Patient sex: M
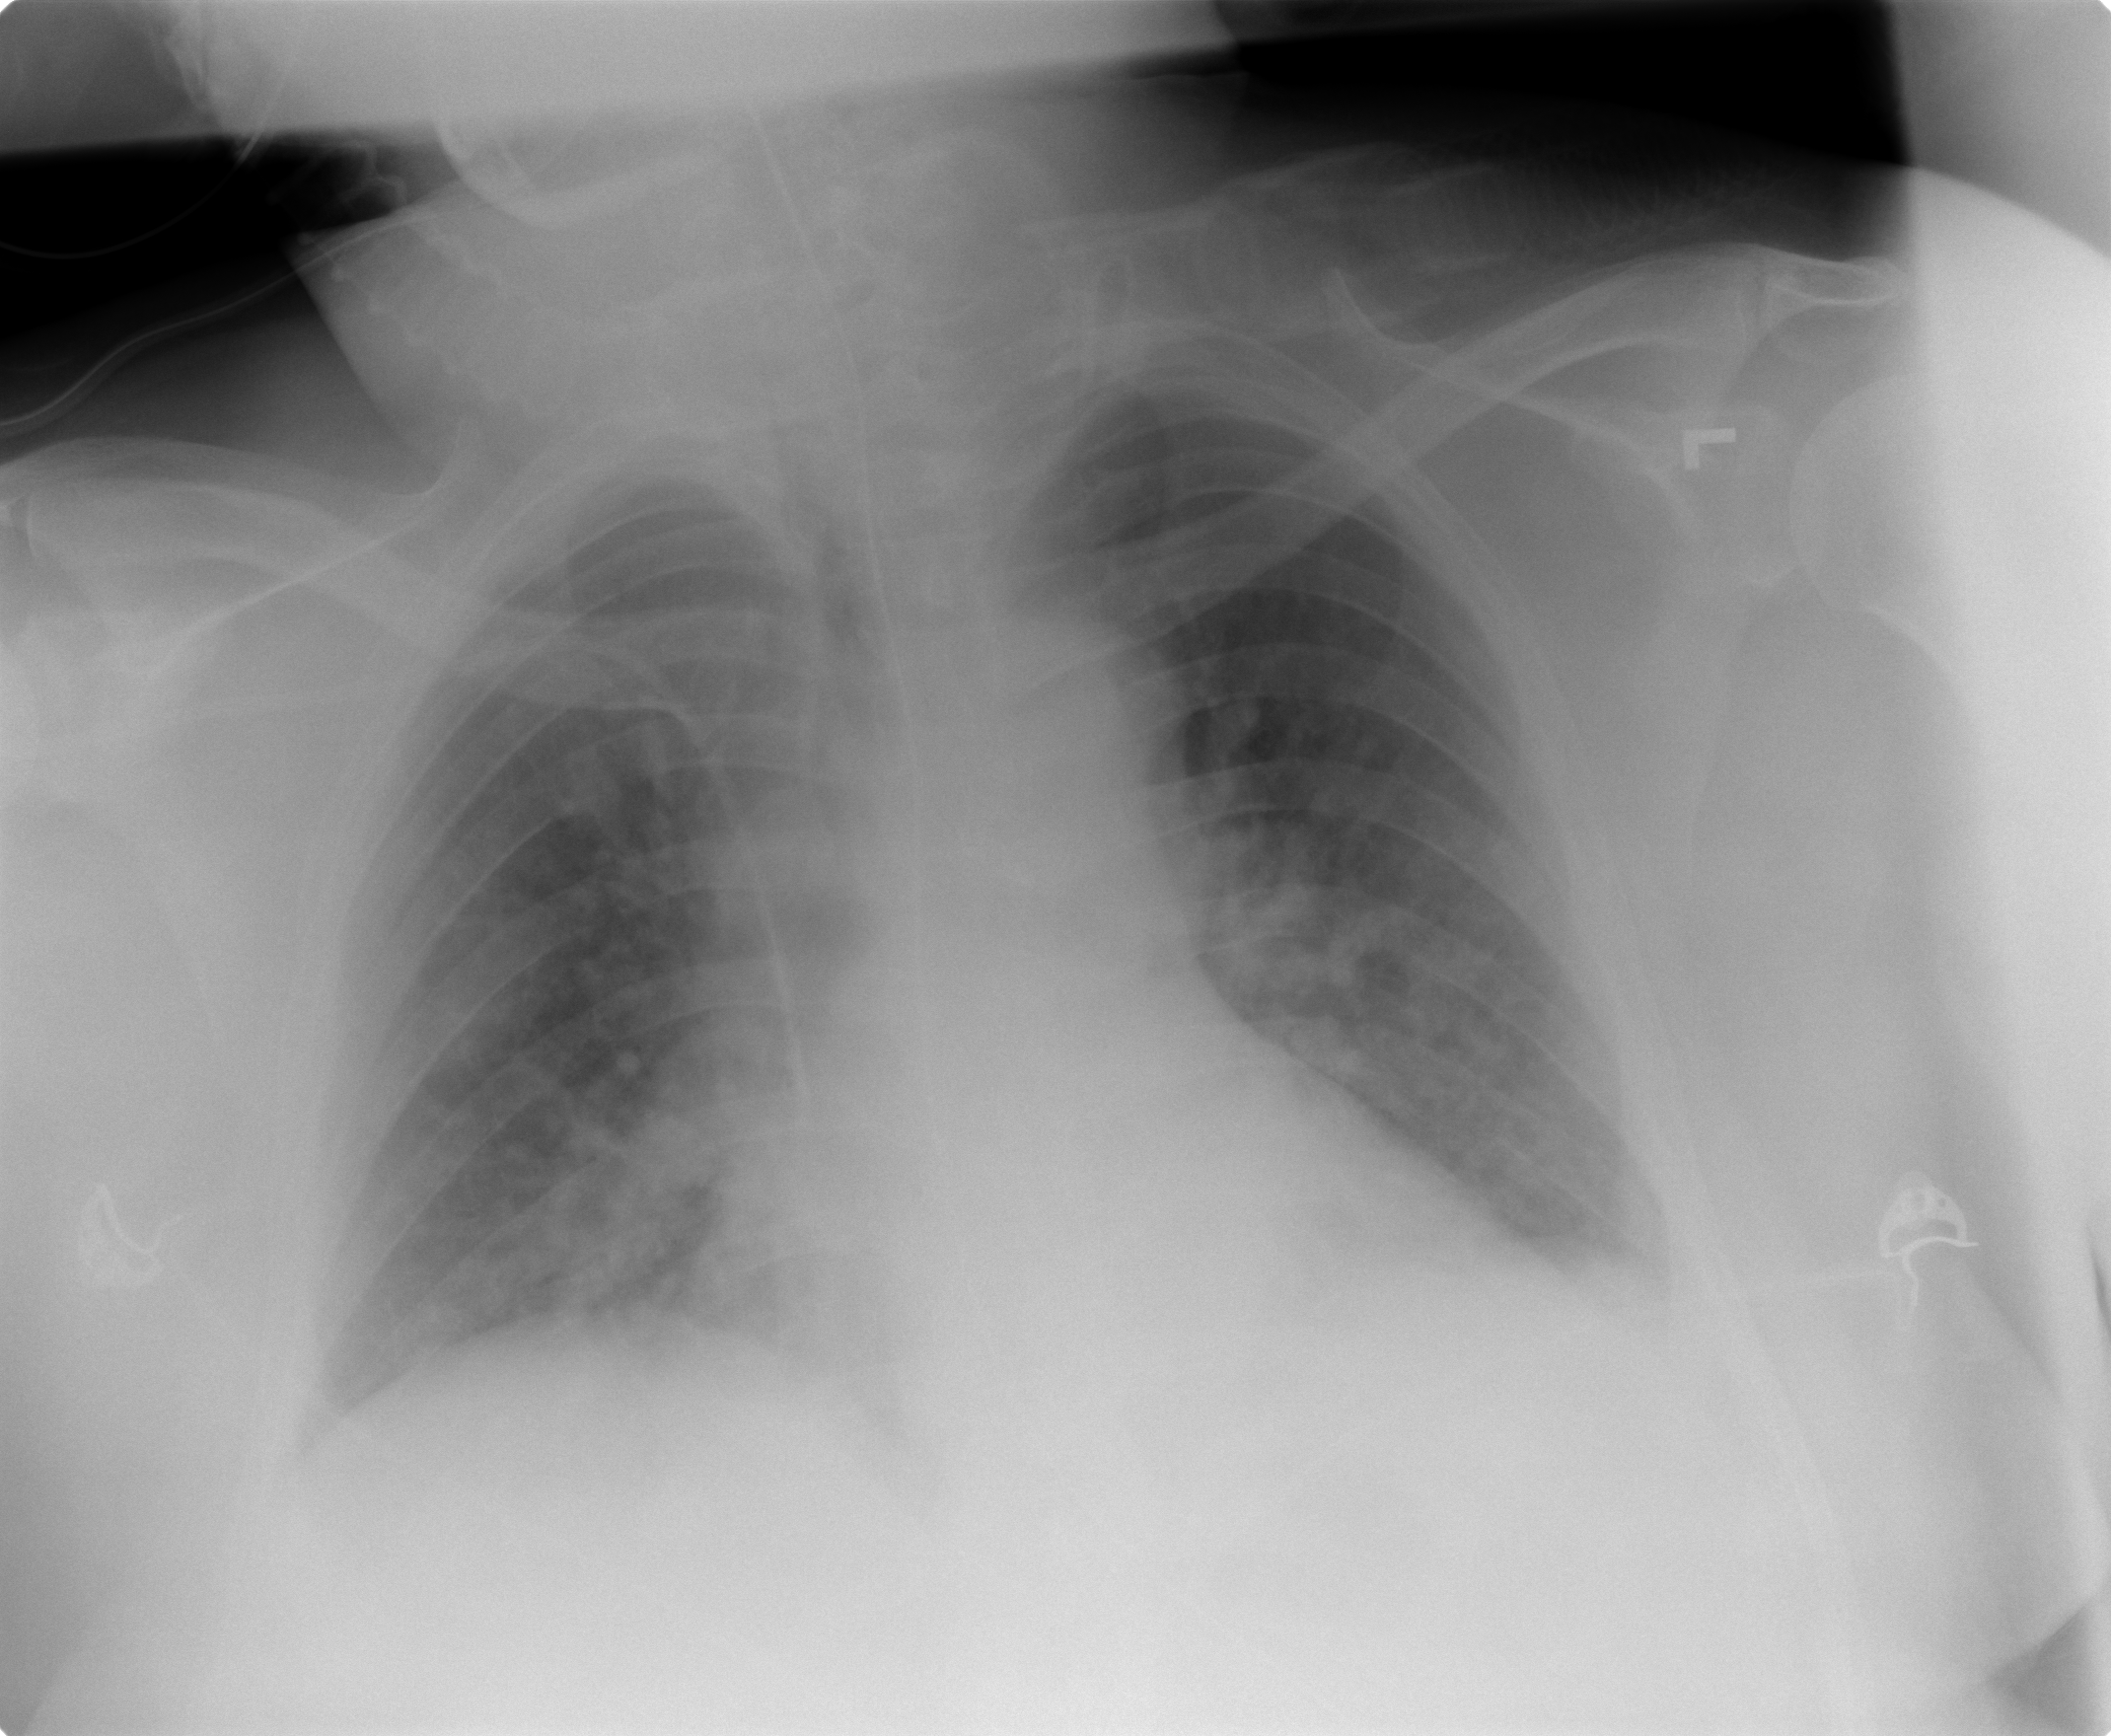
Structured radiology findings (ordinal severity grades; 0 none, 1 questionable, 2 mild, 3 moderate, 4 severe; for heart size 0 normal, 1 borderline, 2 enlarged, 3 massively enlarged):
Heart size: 2
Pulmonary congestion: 2
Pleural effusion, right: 0
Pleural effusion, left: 1
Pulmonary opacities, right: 1
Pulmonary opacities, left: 0
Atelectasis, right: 2
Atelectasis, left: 2